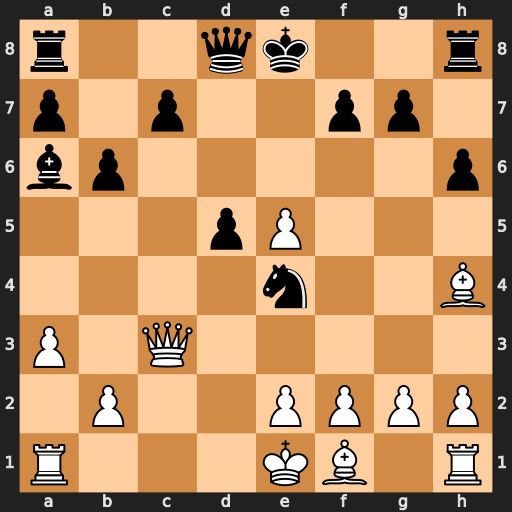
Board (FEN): r2qk2r/p1p2pp1/bp5p/3pP3/4n2B/P1Q5/1P2PPPP/R3KB1R
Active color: w
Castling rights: KQkq
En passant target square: -
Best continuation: Qc6+ Qd7 Qxa8+